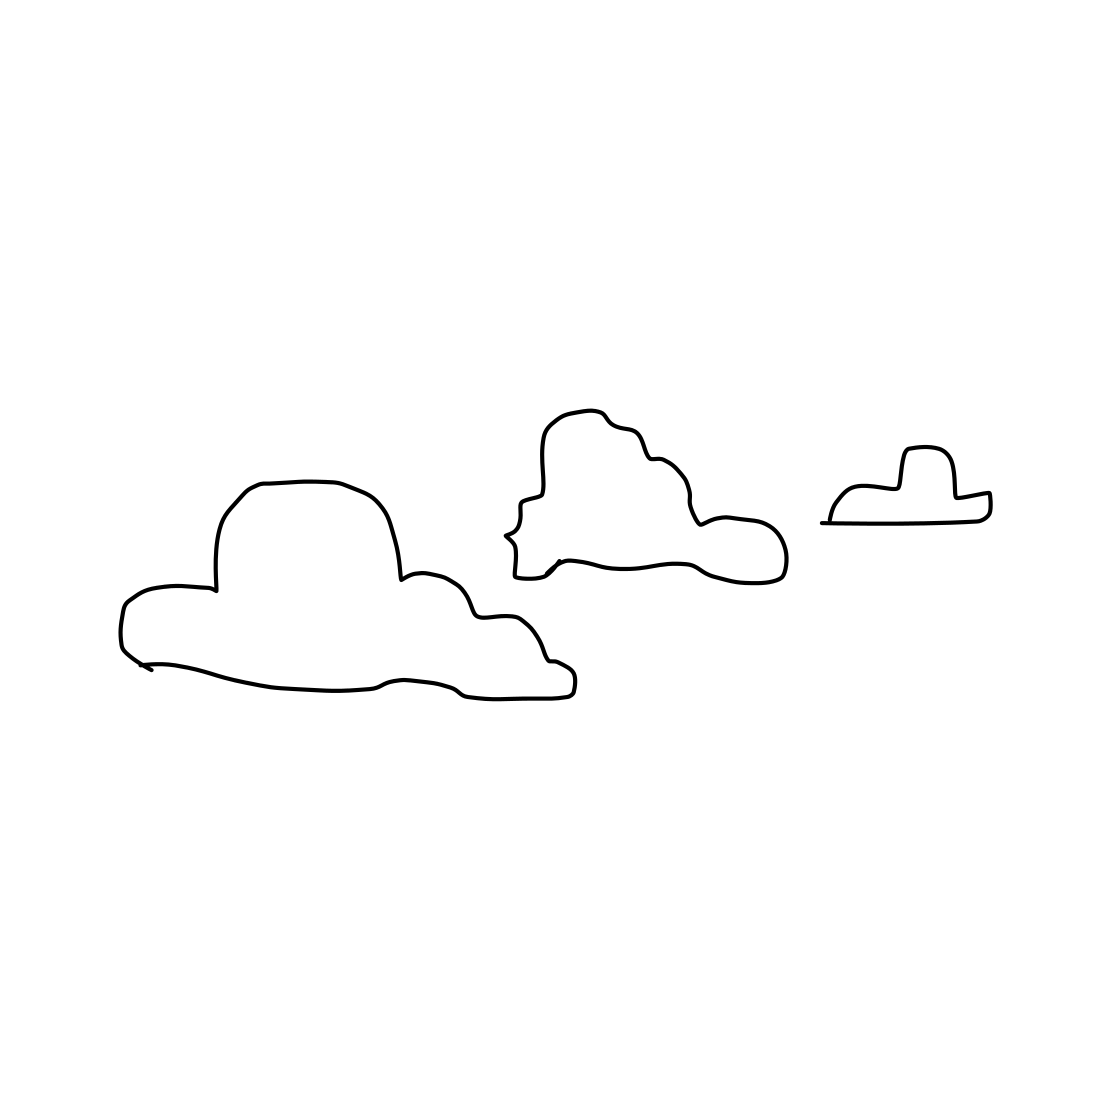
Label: cloud